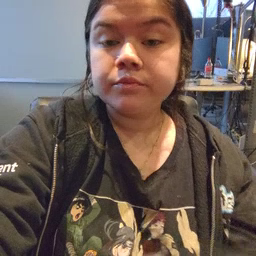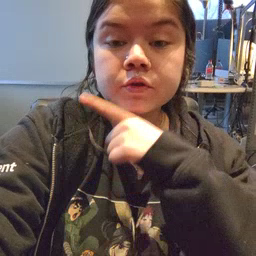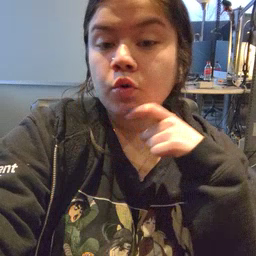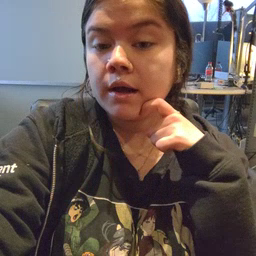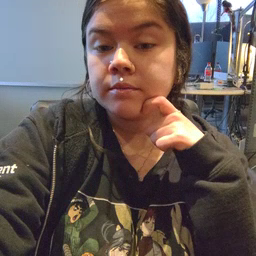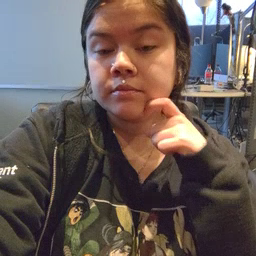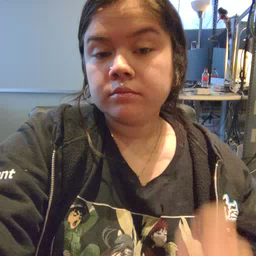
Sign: dry